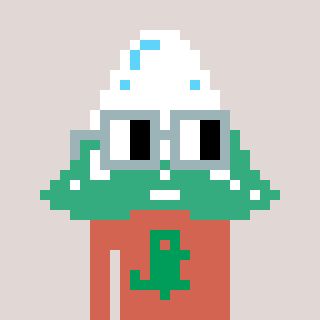
a pixel art character with square dark gray glasses, a snowy mountain-shaped head and a peachy-colored body on a warm background